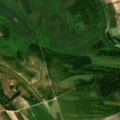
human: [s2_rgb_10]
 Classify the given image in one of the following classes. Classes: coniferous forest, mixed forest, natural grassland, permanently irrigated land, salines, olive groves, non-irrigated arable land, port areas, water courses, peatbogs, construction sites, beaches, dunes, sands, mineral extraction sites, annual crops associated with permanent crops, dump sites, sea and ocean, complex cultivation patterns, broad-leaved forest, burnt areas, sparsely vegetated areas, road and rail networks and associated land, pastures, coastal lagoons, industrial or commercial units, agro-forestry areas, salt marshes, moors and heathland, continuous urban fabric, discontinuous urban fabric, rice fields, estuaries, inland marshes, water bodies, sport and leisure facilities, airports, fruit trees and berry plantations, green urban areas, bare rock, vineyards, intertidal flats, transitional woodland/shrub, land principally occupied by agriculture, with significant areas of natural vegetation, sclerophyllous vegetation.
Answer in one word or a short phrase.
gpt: non-irrigated arable land, transitional woodland/shrub, inland marshes